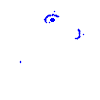
Particle: electron